Aerial crown-view tile of a tropical tree (Barro Colorado Island, Panama), acquired 20241014:
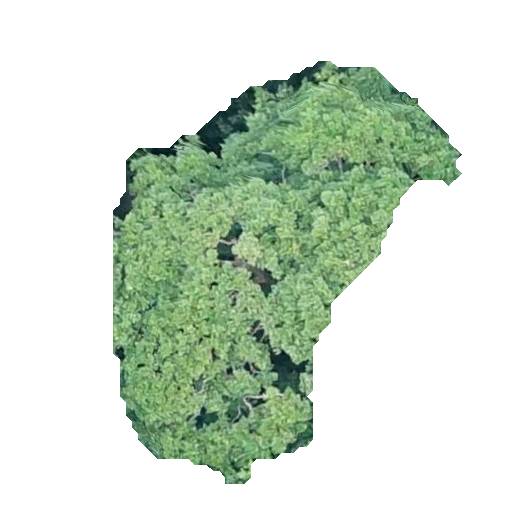
Species: Simarouba amara
GBIF accepted scientific name: Simarouba amara
Crown area: 135.726 m²